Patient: sex F, age 59
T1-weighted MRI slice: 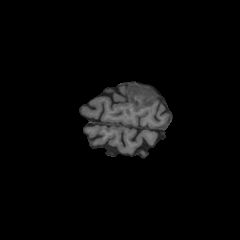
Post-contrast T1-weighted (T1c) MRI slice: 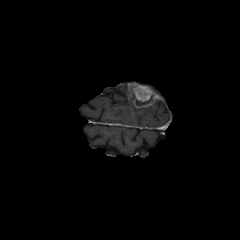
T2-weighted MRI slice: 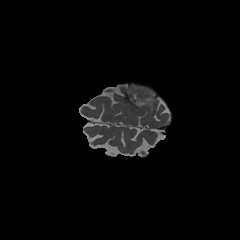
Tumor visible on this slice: yes
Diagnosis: Glioblastoma, IDH-wildtype
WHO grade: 4